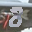
Label: 8